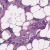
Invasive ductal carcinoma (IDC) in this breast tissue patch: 1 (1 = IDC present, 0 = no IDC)